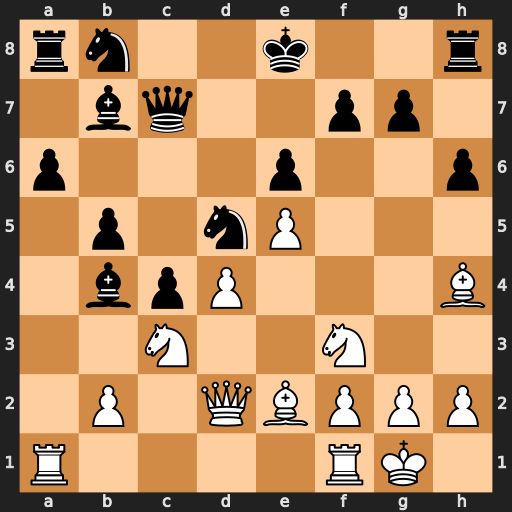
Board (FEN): rn2k2r/1bq2pp1/p3p2p/1p1nP3/1bpP3B/2N2N2/1P1QBPPP/R4RK1
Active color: w
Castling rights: kq
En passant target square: -
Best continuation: Nxd5 Bxd5 Qxb4